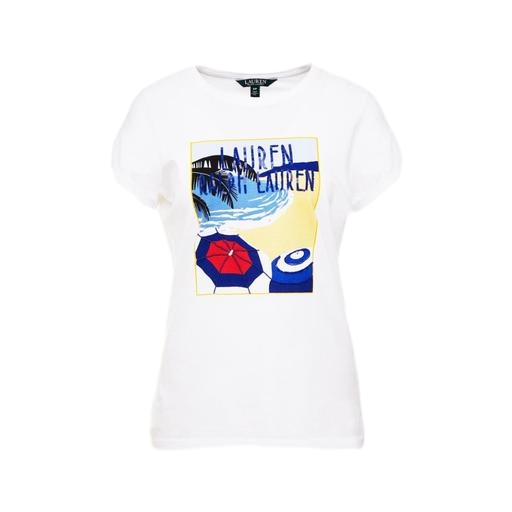
white graphic print t-shirt multicolor, white long island beach graphic tee, multicolor women’s white large t-shirt, white background